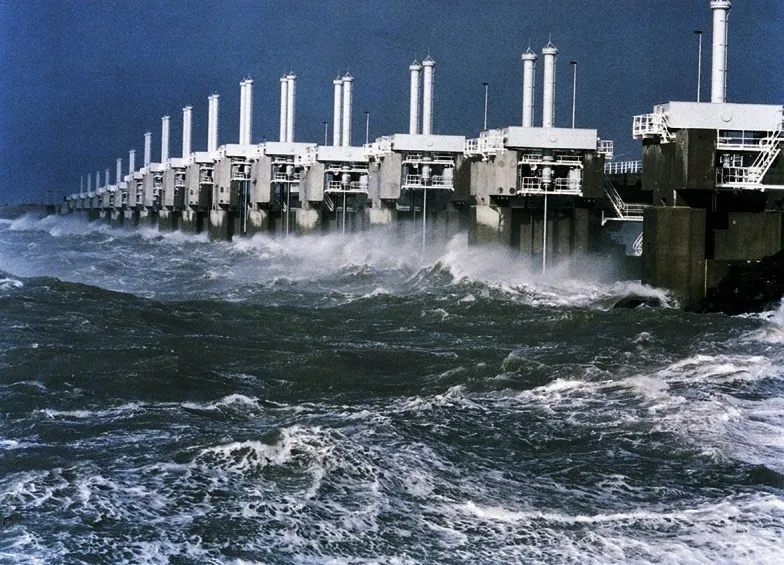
Storm surge barrier in the 'Oosterschelde' estuary, signature of coastal defence after 1953 disaster that flooded the south-western part of the Netherlands (Zeeland; photo A. M. J. De Kraker).
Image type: medical_photograph (oral_photograph)